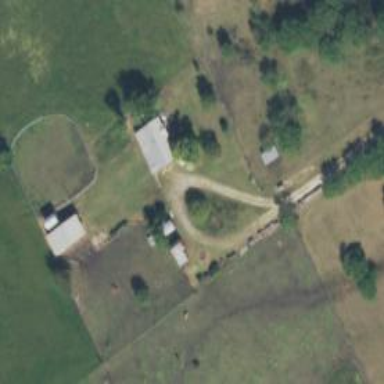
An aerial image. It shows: Driveway leading to service road.